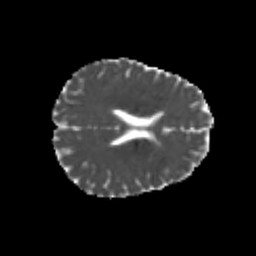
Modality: MD
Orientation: axial
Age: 26
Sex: female
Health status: healthy
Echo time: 0.074 s